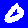
Digit: 0